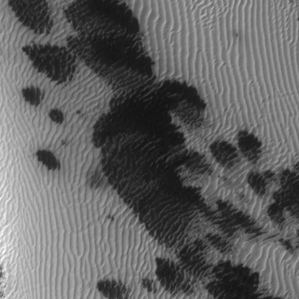
Label: frost